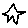
Label: star